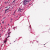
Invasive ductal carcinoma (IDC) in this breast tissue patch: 0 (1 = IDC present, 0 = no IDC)